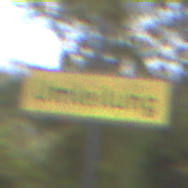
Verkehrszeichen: Umleitungsankuendigung
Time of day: MorningAfternoon
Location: Outdoor (Urban)
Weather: PartlyCloudy
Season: NotSpecified
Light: Natural